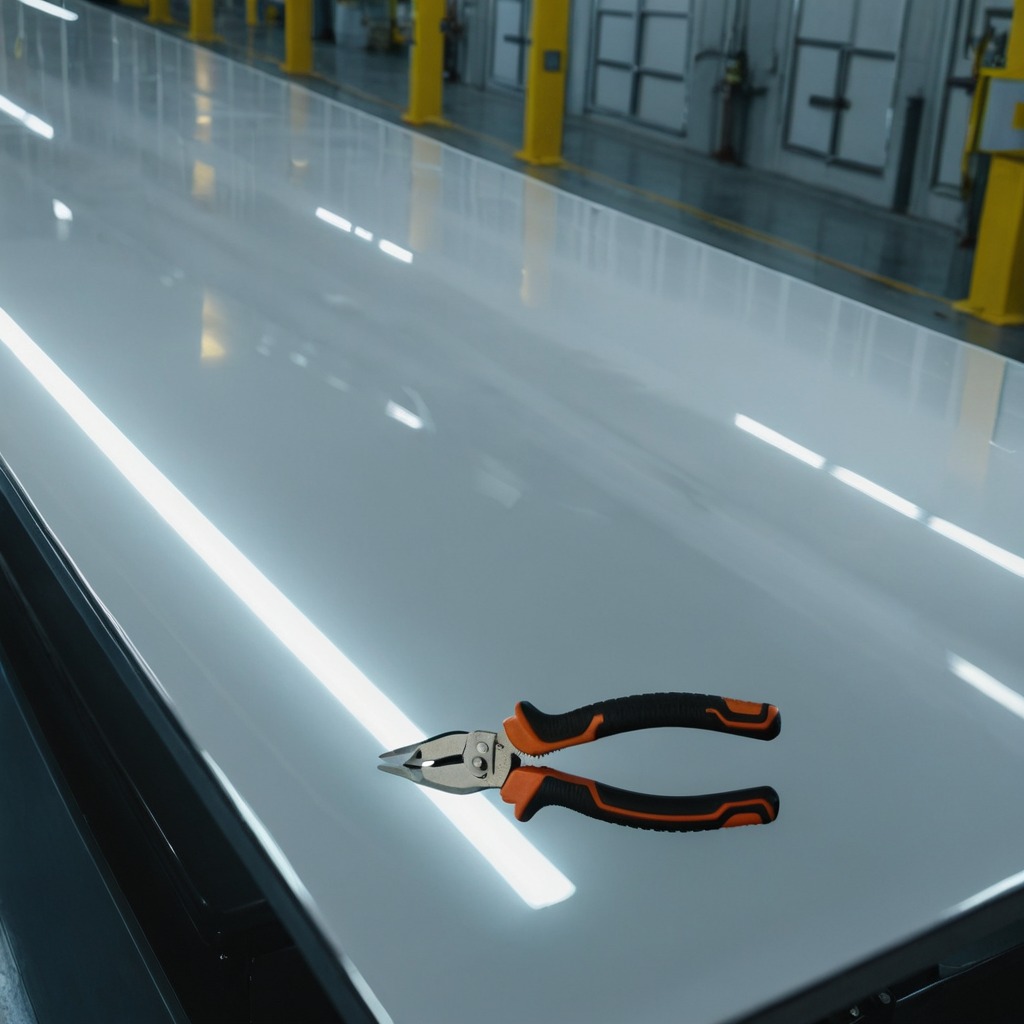
A plier is lying on a high-gloss table in a ship maintenance bay industrial lighting.